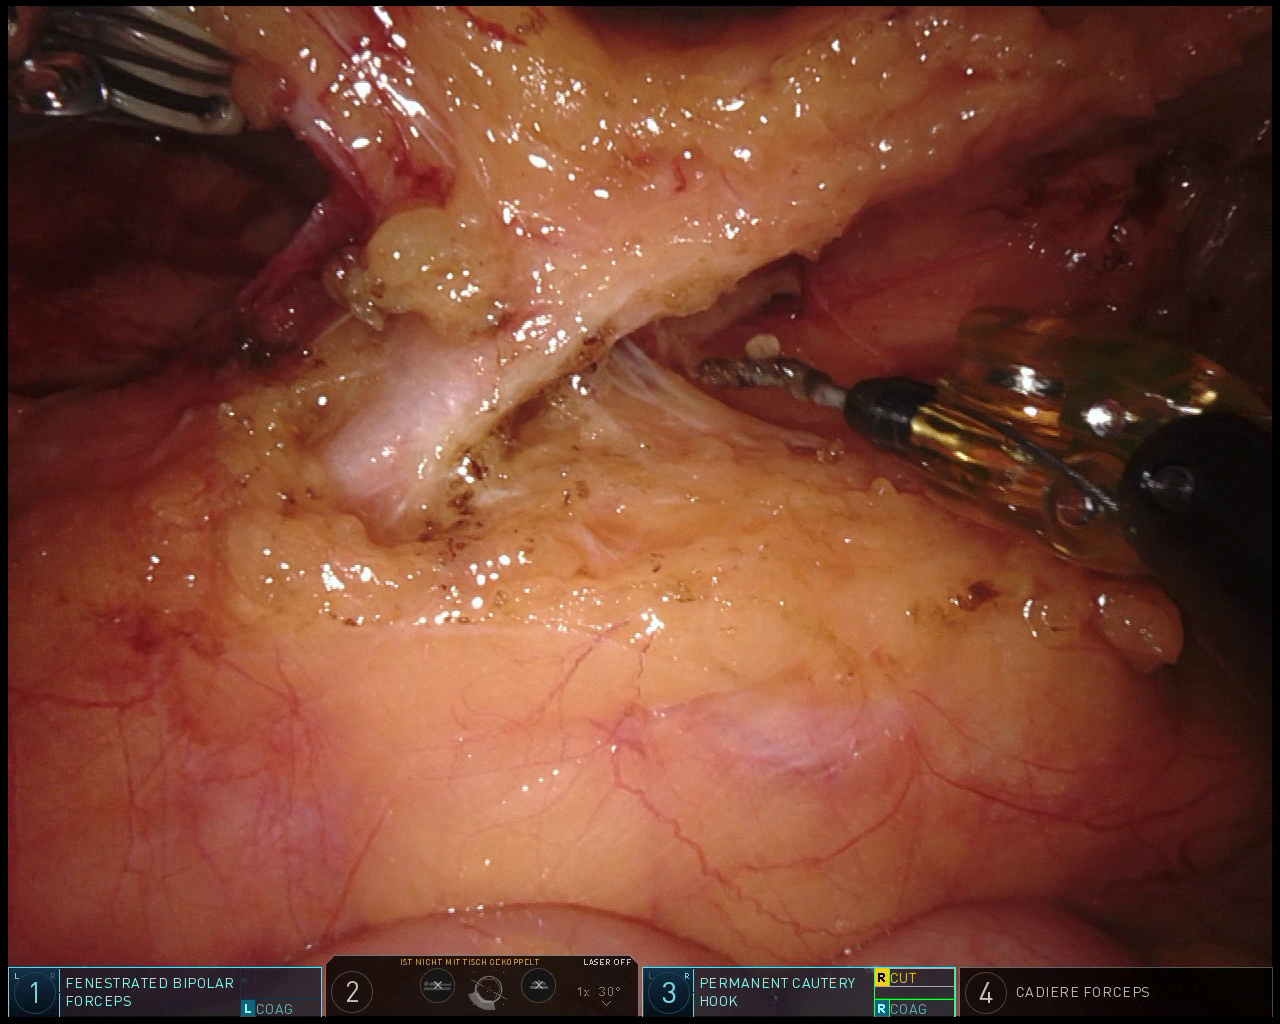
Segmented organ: inferior_mesenteric_artery
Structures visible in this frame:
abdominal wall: no
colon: no
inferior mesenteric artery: yes
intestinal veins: no
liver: no
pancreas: no
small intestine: yes
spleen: no
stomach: no
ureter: no
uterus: no
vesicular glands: no